Question: I am experiencing something weird at the moment. After I installed Visual Studio 2012 Update 2 (CTP), I can no longer open xaml pages properly in Blend designer view.
Looks like everything from other namespaces just cannot be found (see screenshot below)...

Please also note that the whole solution compiles ok if I close up all the xaml pages, and runs well too. But as soon as I open any of the xaml pages, it will throw me those errors...
Just an update, a couple of days ago (after I installed the VS Update 2) the same error came back again. What I did to fix this was I had to change my build name from something else to 'Release' (or 'Debug') and did a 'Clean' and 'Build'.
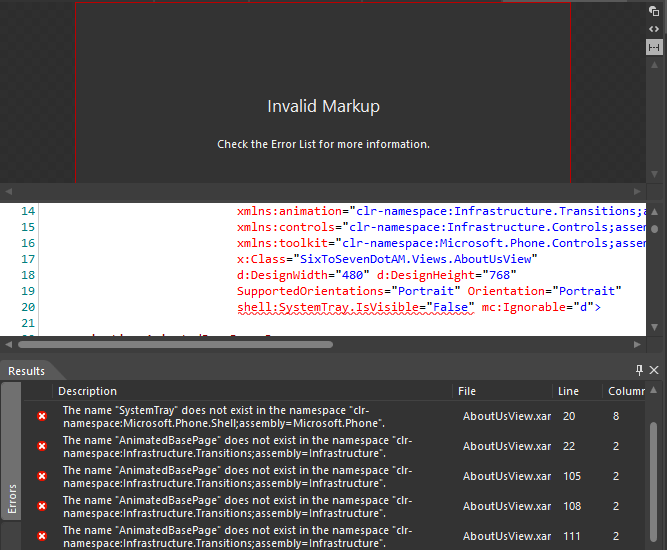
Answer: Updating to Visual Studio 2012 Update 2 should fix the issue: <URL>